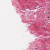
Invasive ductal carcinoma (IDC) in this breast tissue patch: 0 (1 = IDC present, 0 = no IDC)